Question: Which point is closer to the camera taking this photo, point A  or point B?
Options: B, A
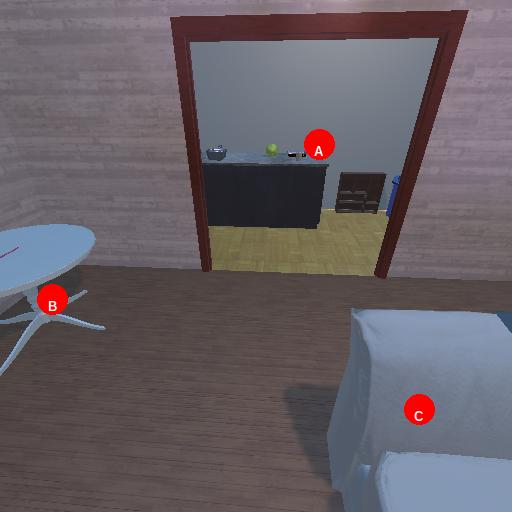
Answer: B